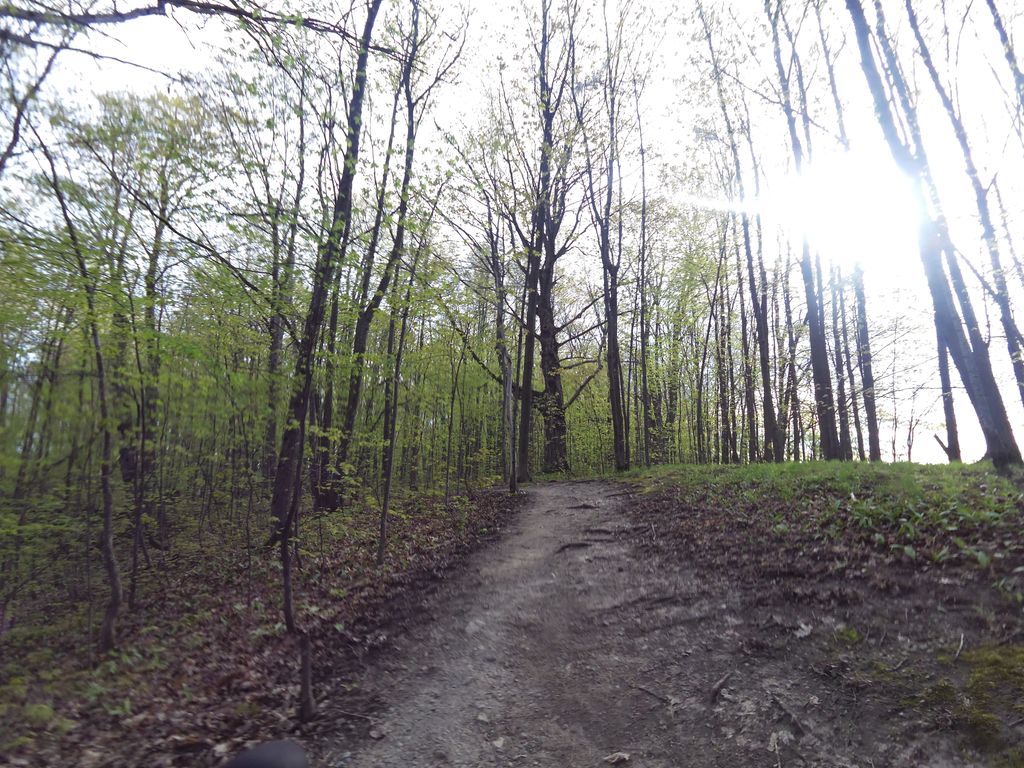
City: ottawa-gatineau